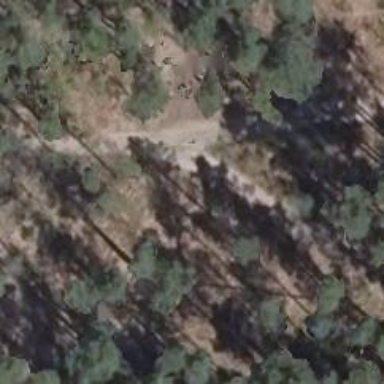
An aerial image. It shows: Sandy track road with grade 4 track type.